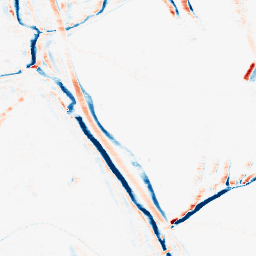
Category: morphological
Decomposition family: morphological_rect
Decomposition parameters: operation: average
width: 10
height: 3
Upsampling method: lanczos
Upsampling parameters: scale: 2
Upsampling scale: 2